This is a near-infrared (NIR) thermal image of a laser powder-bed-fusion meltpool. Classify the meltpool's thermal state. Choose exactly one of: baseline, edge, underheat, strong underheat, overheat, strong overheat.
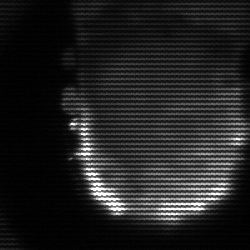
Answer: baseline